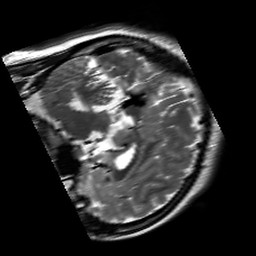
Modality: T2w
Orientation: sagittal
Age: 19
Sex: female
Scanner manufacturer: siemens
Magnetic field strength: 3 T
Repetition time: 7 s
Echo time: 0.09 s